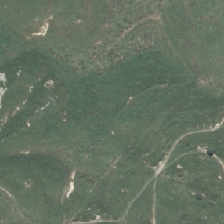
Land cover: low_producing_grassland